Question: I've been having a glitch in my program for the last couple of hours in development. After some investigation, shows that one of my string variables apparently not what it says it is.
Lets take a look:

Now I did edit the photo so you could see the msgbox (which normally wouldn't appear until the next line, I wanted to show it directly next to the tip showing that cT = "dog").
Now, my cT variable is scrapped and read from a stream sent by a junk server I made. Is there a way to turn cT purely into what it says it is? It says it's "dog" but something tells me there are some hidden bytes in there or something not showing. Seeing as "dog" != "dog, does that make any sense?
Thanks for any help you can provide, at this point, I'm baffled. I'll probably go play some Portal.
: Portal just crashed, bad day I guess :/
'''
Dim cT As String = msg.Split("|")(4).Trim.ToLower
MsgBox(cT.Length)
Dim oct As String = Name.ToLower()
If StrConv(oct, VbStrConv.Lowercase).Contains(StrConv(cT, VbStrConv.Lowercase)) Then
msend.nMessage(msg.Split("|")(2).Trim & " > All", msg.Split("|")(3))
End If
'''
I'm using VB.net so all .net answers are acceptable.
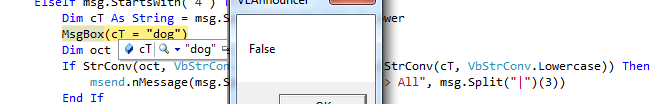
Answer: There are probably some invisible characters like 13, 10, or 0 in cT. To see what is really in the string cT, use test code something like this:
'''
For i = 0 To cT.Length - 1
MsgBox(Asc(cT.Chars(i)))
Next i
'''